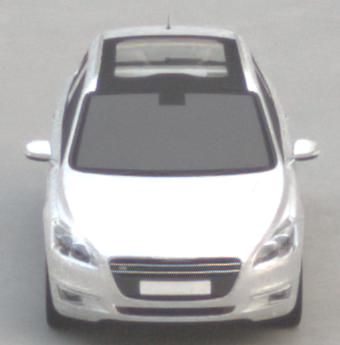
Make: Peugeot
Model: 508 SW 120 VTi
Detailed model: 508 (I) SW
Model produced from: 2011/03
Model produced until: 2014/05
Doors: 5
Color: white
Road condition: dry road
Daytime: morning or afternoon
Contrast: low contrast